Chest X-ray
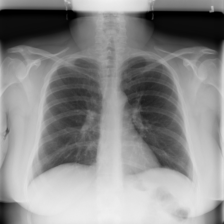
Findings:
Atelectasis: negative
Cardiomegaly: negative
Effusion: negative
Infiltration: negative
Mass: negative
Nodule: negative
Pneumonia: negative
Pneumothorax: negative
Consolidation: negative
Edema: negative
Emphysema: negative
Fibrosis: negative
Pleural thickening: negative
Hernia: negative